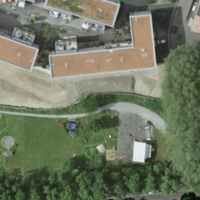
EUNIS habitat code: 53
Species observed at this site:
Ranunculus repens
Symphoricarpos albus